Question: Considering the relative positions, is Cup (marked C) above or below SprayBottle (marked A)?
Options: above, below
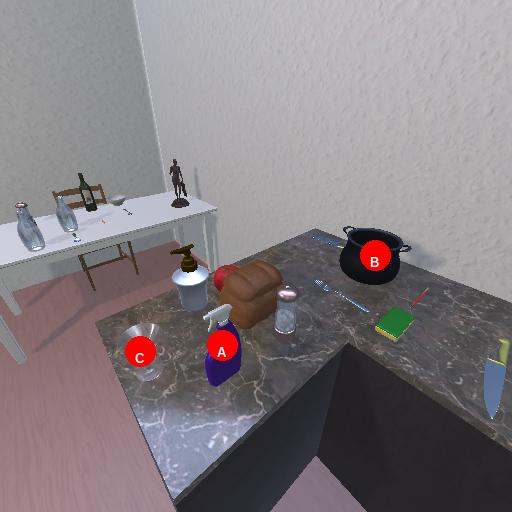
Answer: above